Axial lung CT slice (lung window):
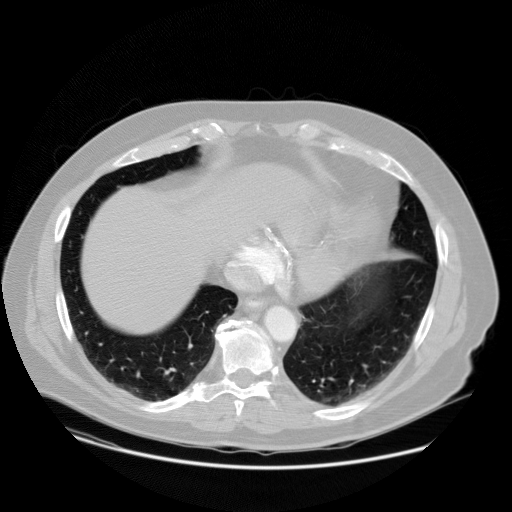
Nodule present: no